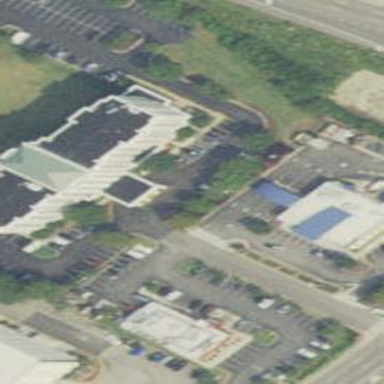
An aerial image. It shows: Hotel building.